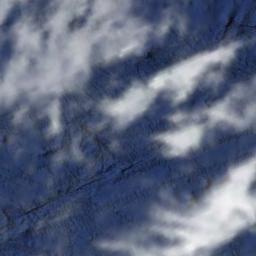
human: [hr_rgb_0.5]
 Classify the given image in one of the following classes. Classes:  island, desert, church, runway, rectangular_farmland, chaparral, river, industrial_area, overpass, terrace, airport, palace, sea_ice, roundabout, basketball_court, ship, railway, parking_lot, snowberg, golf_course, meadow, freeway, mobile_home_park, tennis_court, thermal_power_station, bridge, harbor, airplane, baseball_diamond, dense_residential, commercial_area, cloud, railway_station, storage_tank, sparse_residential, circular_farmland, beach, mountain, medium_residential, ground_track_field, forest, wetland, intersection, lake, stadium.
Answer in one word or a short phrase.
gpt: cloud